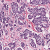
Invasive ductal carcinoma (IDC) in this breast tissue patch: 1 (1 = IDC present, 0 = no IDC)